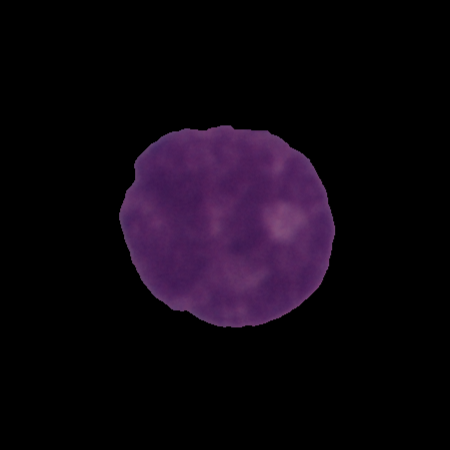
Label: cancer